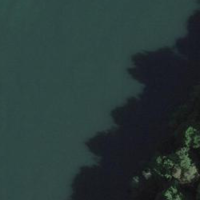
EUNIS habitat code: 15
Species observed at this site:
Lathyrus vernus